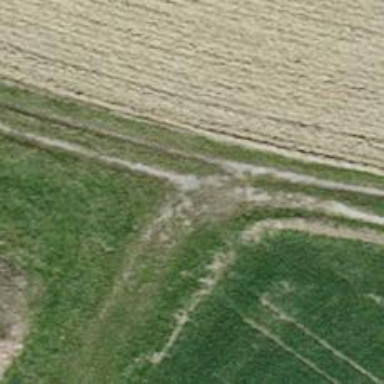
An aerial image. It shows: Track with pebblestone surface. The track type is grade2.